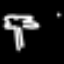
Label: palm tree